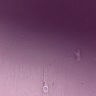
Metastatic tissue present: no